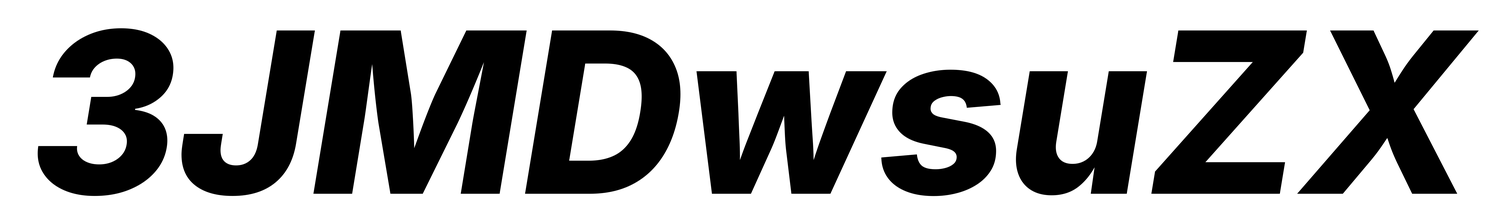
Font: Inter-Italic_ExtraBold_Italic